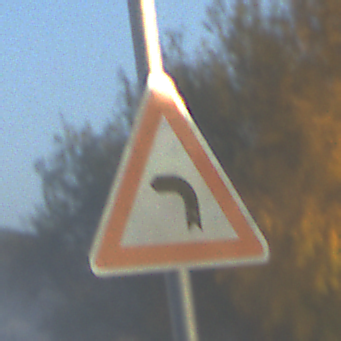
Verkehrszeichen: KurveLinks
Umgebung: Outdoor, Nature
Tageszeit: SunriseSunset
Wetter: Clear
Licht: Natural
Jahreszeit: NotSpecified
Kontrast: HighContrast